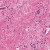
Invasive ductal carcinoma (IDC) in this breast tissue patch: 0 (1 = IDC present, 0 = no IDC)